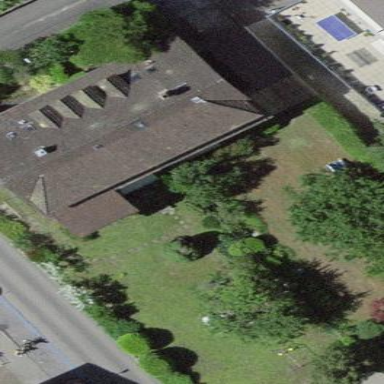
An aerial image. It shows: Terrace building with gabled roof.